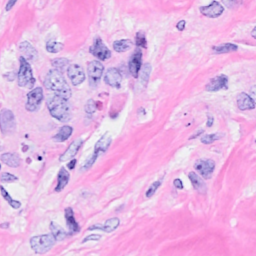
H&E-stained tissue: Breast